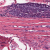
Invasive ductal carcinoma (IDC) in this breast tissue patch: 0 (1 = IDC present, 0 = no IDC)